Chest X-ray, AP view. Patient: 58 years old, sex F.
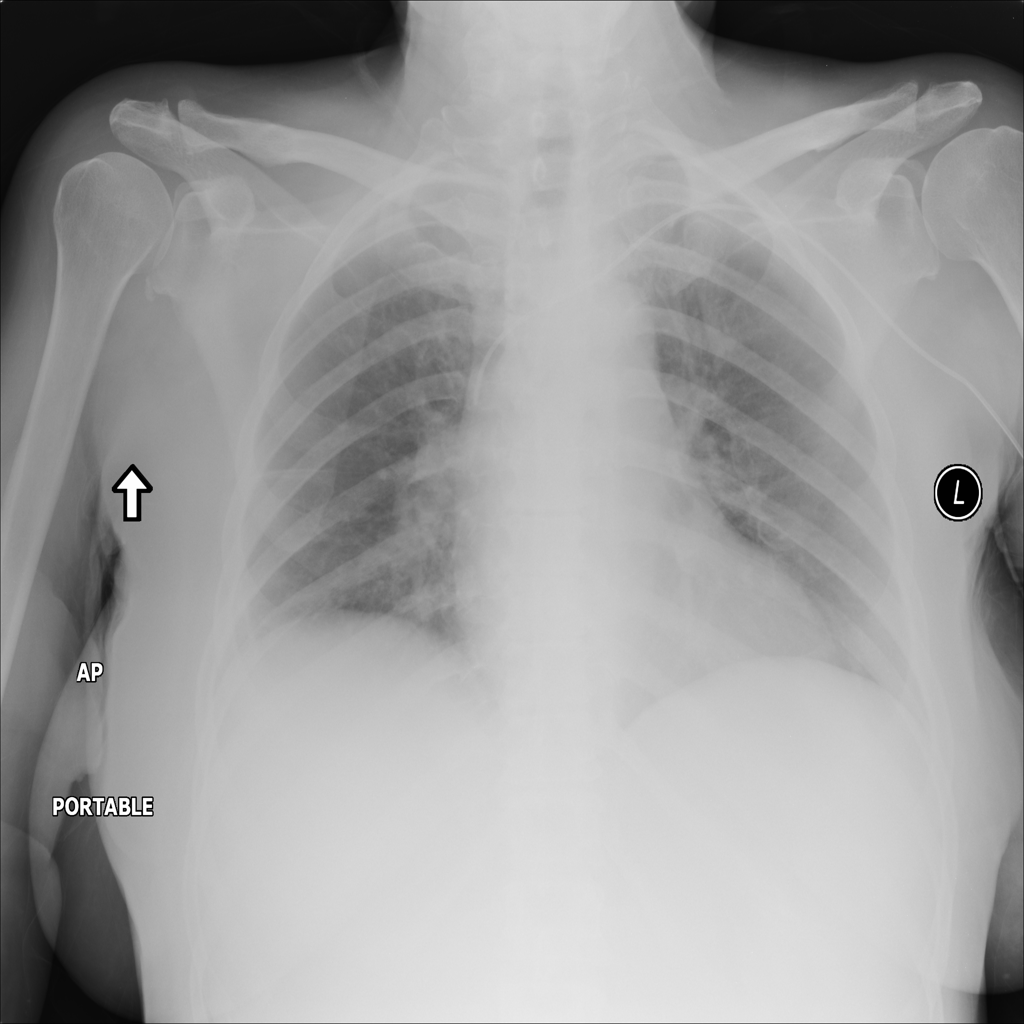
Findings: No Finding